Field crop: maize
Growth stage: 2
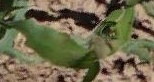
Species: maize